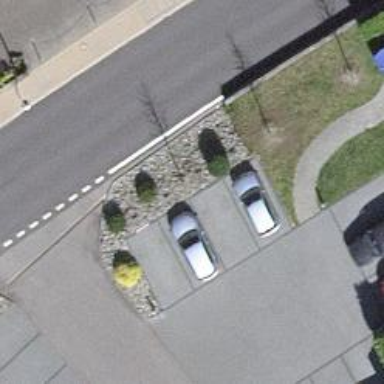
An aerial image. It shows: Shrub in its natural environment.